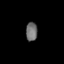
Tissue: lung
Cell type: Epithelial cells
Senescence score: 0.205
Nuclear area (px): 213
Mean DAPI intensity: 109.108